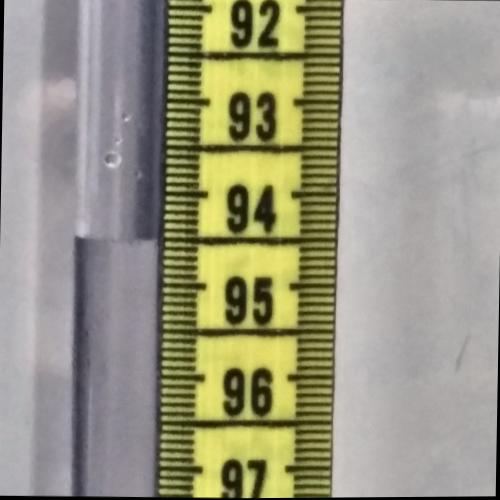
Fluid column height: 94.5 cm